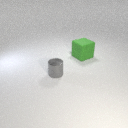
small gray metal cylinder in front of large green rubber cube